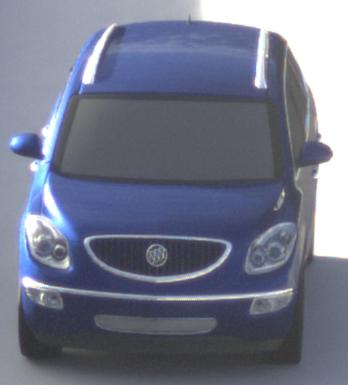
Make: Buick
Model: Enclave
Detailed model: GMT967
Model produced from: 2007
Model produced until: 2017
Doors: 5
Color: blue
Road condition: dry road
Daytime: morning or afternoon
Contrast: medium contrast